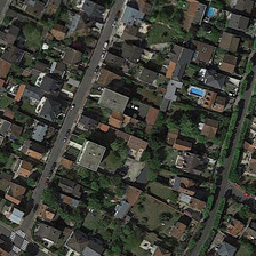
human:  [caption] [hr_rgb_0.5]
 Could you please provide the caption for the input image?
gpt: houses with gardens are aligned near the streets.

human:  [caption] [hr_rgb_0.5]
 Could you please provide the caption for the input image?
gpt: it is a densely arranged residential area devided by roads .

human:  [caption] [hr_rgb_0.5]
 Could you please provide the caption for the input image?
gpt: Houses with gardens line up near the street.

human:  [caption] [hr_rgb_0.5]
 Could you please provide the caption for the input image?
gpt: There is a row of Gardens near the street.

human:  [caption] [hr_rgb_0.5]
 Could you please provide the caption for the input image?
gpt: There is a garden house nearby